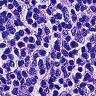
Metastatic tissue present: no